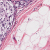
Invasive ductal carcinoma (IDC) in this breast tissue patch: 0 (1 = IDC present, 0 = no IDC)